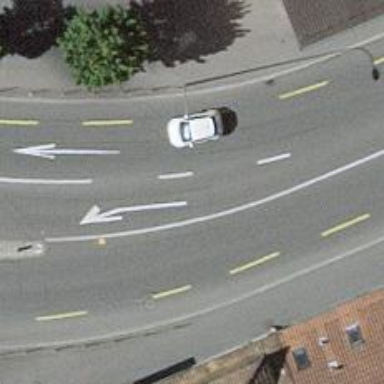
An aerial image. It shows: Primary highway with asphalt surface. There are sidewalks on both sides and lanes for cycling in both directions.